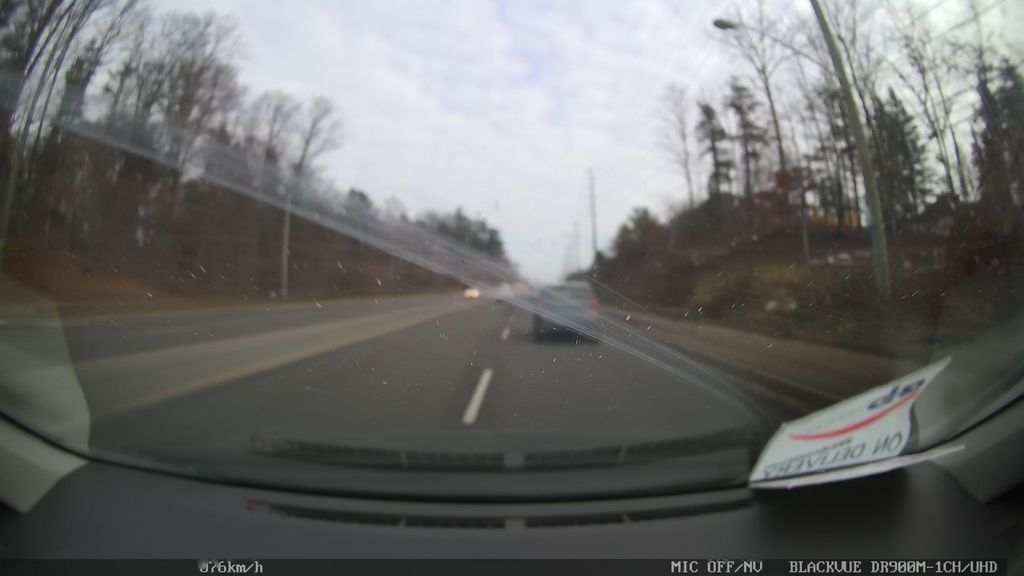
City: toronto